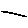
Label: line